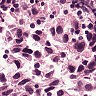
Metastatic tissue present: yes